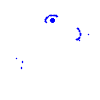
Particle: kaon